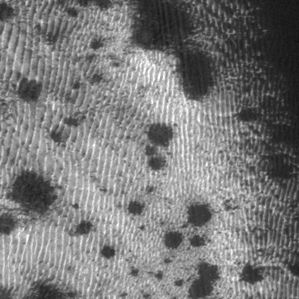
Label: frost